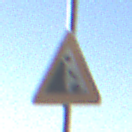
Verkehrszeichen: SteinschlagLinks
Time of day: MorningAfternoon
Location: Outdoor (Urban)
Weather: Clear
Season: NotSpecified
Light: Natural